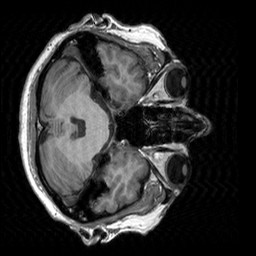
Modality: T1w
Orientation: axial
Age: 56
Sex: male
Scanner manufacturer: siemens
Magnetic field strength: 3 T
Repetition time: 2.3 s
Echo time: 0.00303 s